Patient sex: M
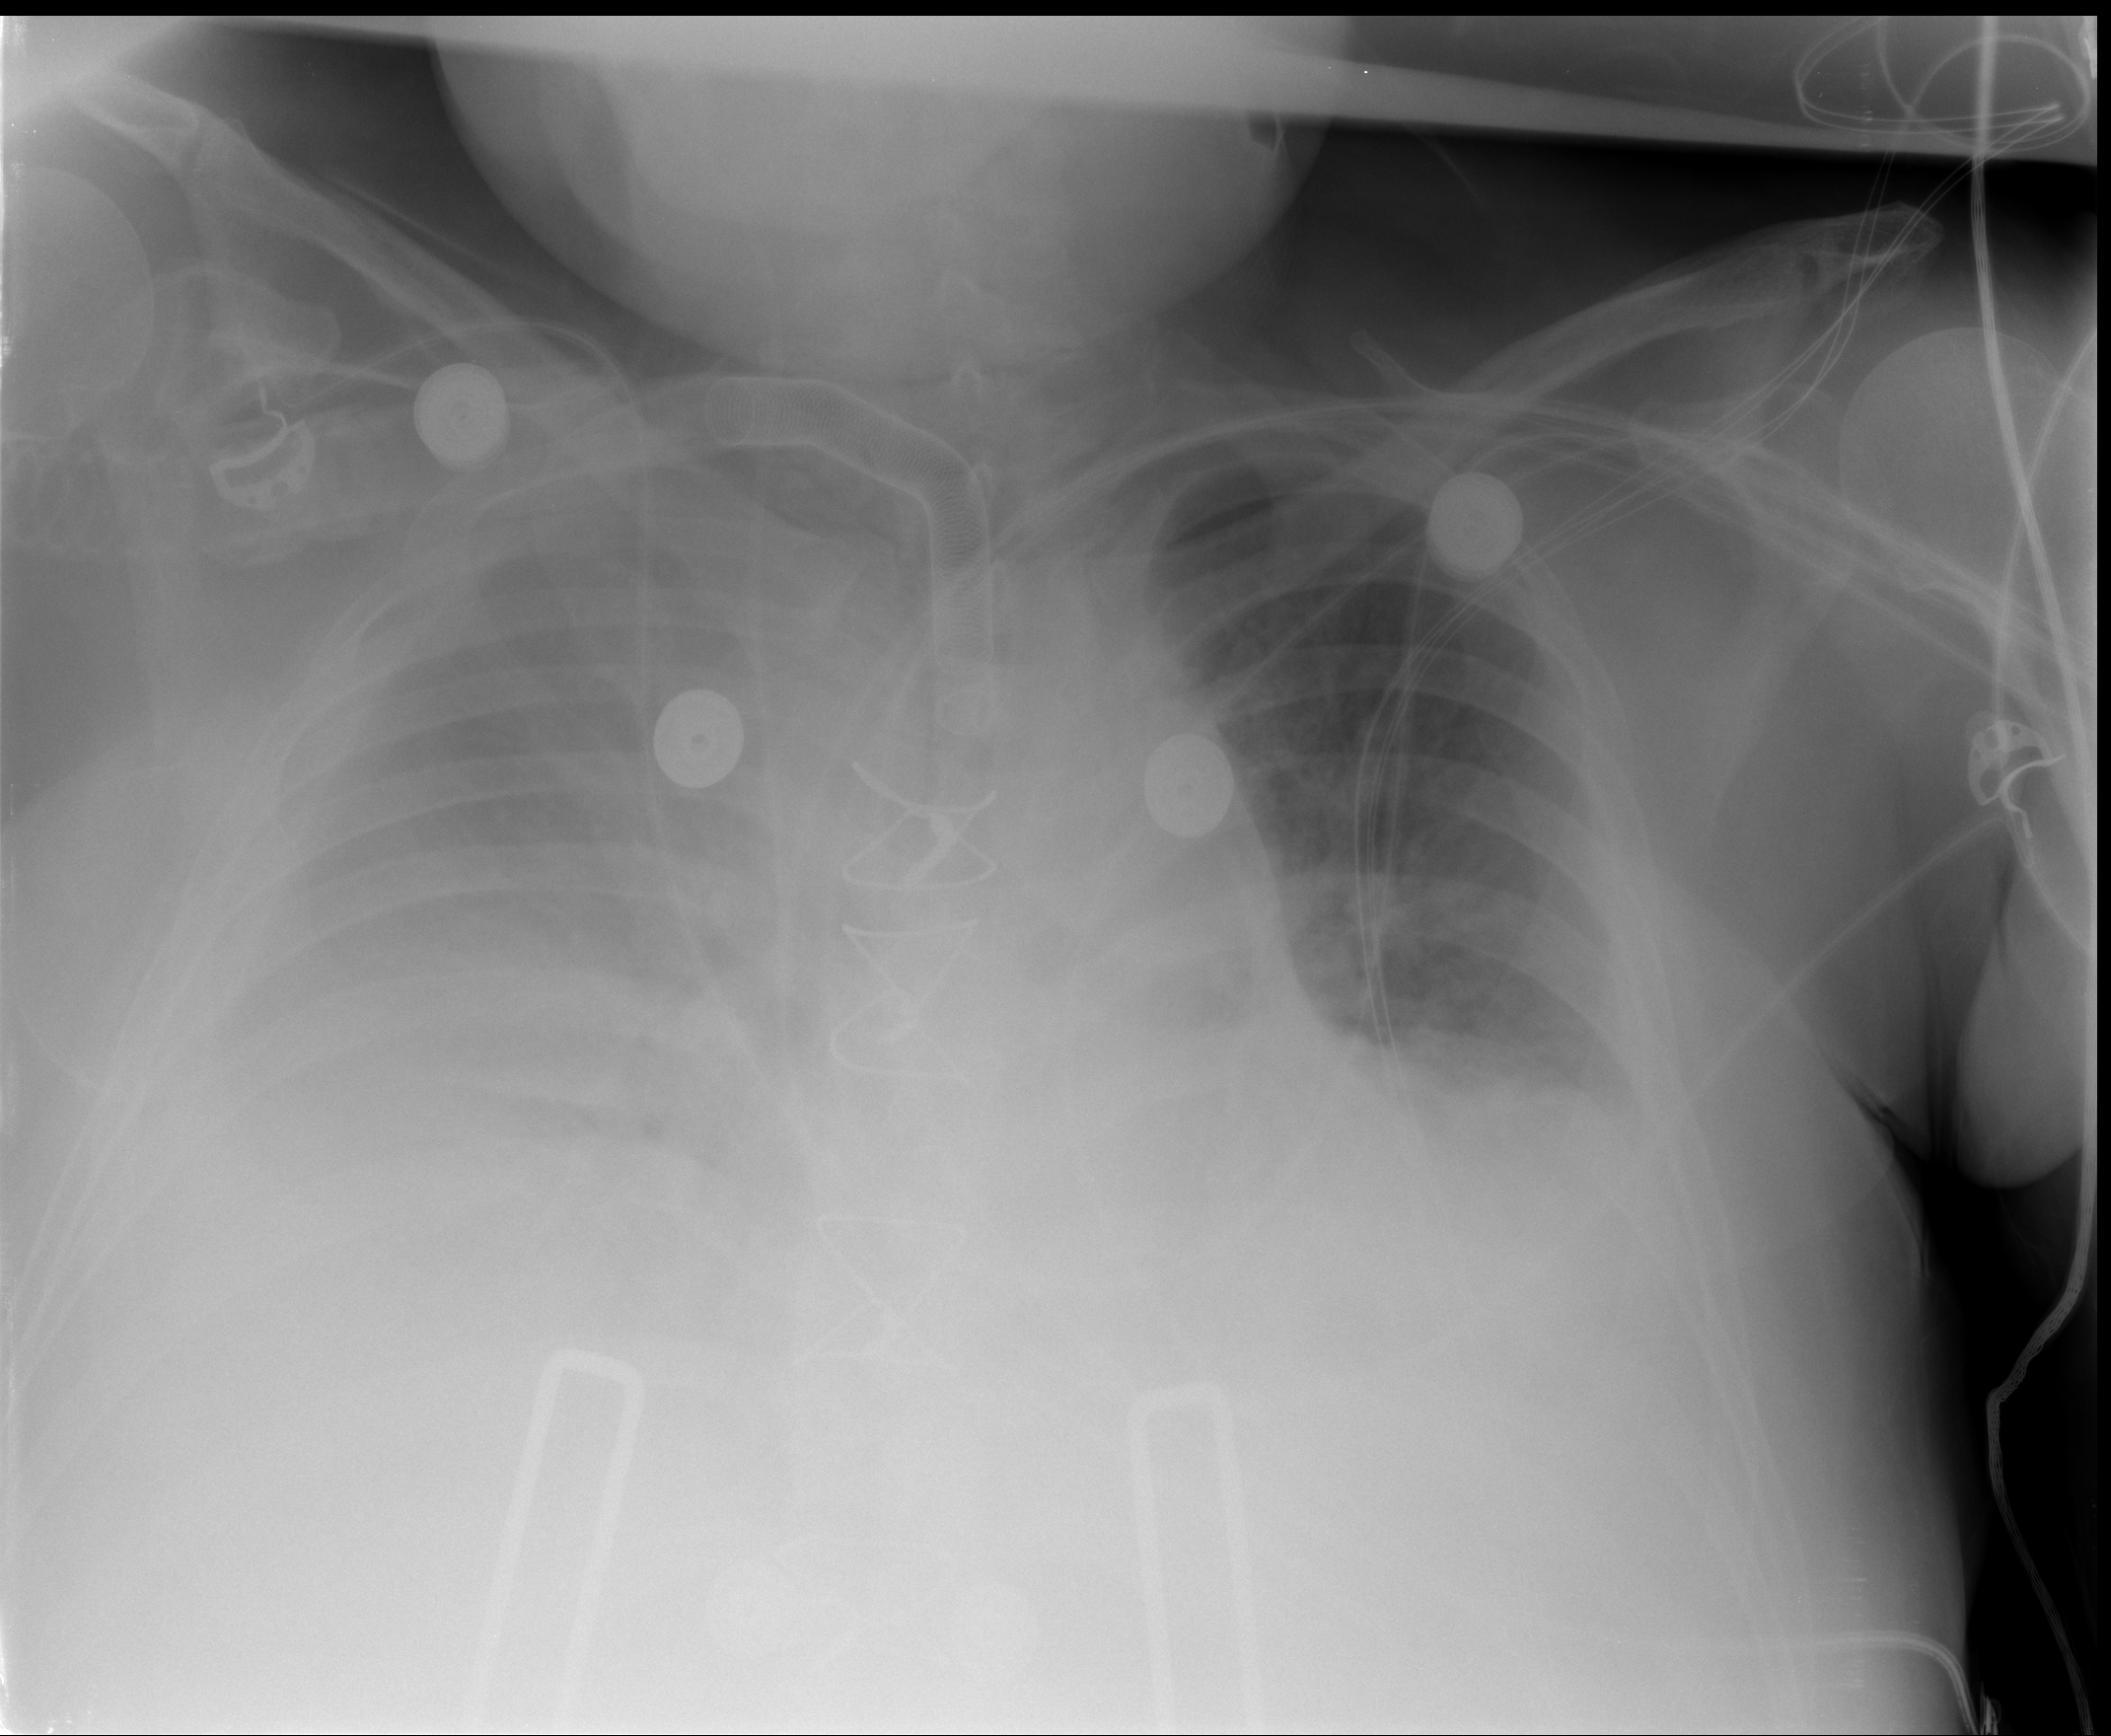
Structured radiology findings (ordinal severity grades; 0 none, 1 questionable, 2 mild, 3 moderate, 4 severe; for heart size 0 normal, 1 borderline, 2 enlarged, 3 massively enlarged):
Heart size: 2
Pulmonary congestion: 3
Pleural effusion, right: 4
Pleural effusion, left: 2
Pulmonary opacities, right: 1
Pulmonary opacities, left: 1
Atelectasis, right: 3
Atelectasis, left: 2